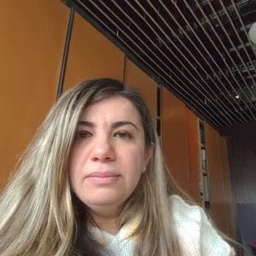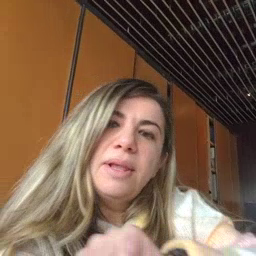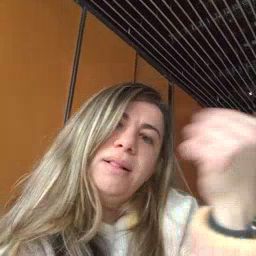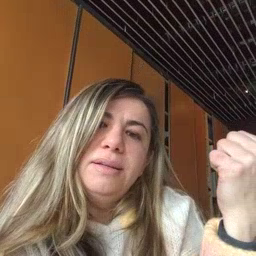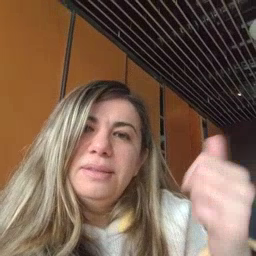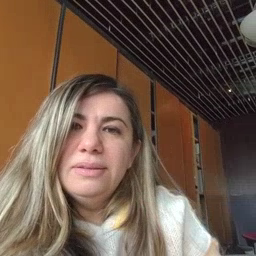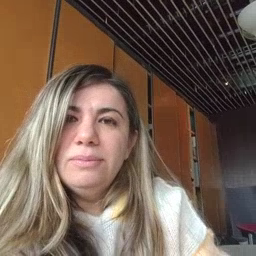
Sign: another